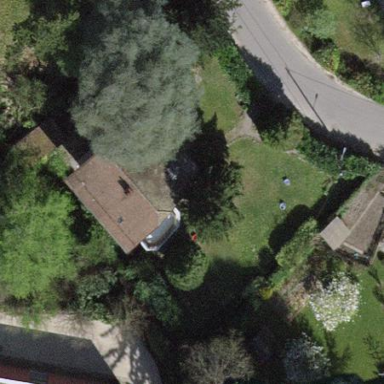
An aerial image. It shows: Garden enclosed by fence.